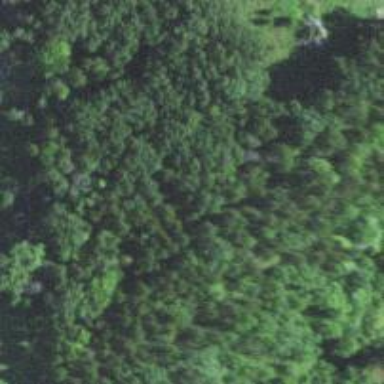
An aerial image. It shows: Evergreen woodland with needle-leaved trees.